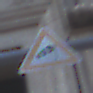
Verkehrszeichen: SeitenwindVonRechts
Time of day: SunriseSunset
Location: Outdoor (Urban)
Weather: Clear
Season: NotSpecified
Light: Natural